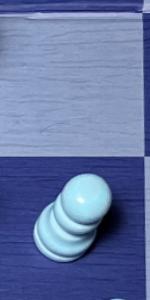
Label: Pawn_White